一年级 · 立体几何学
会分．（填序号）（8 分）

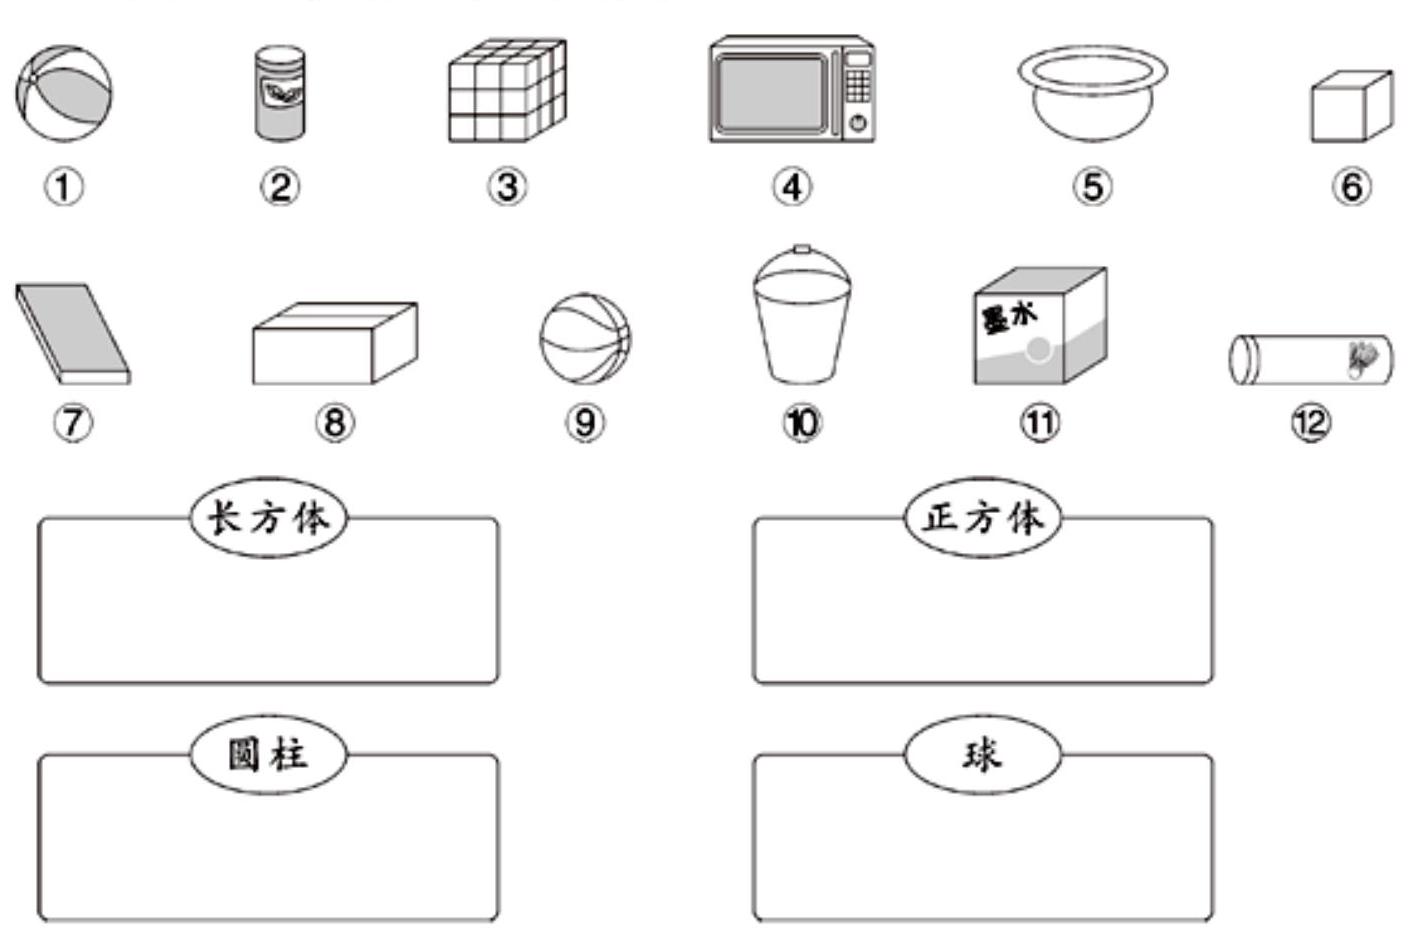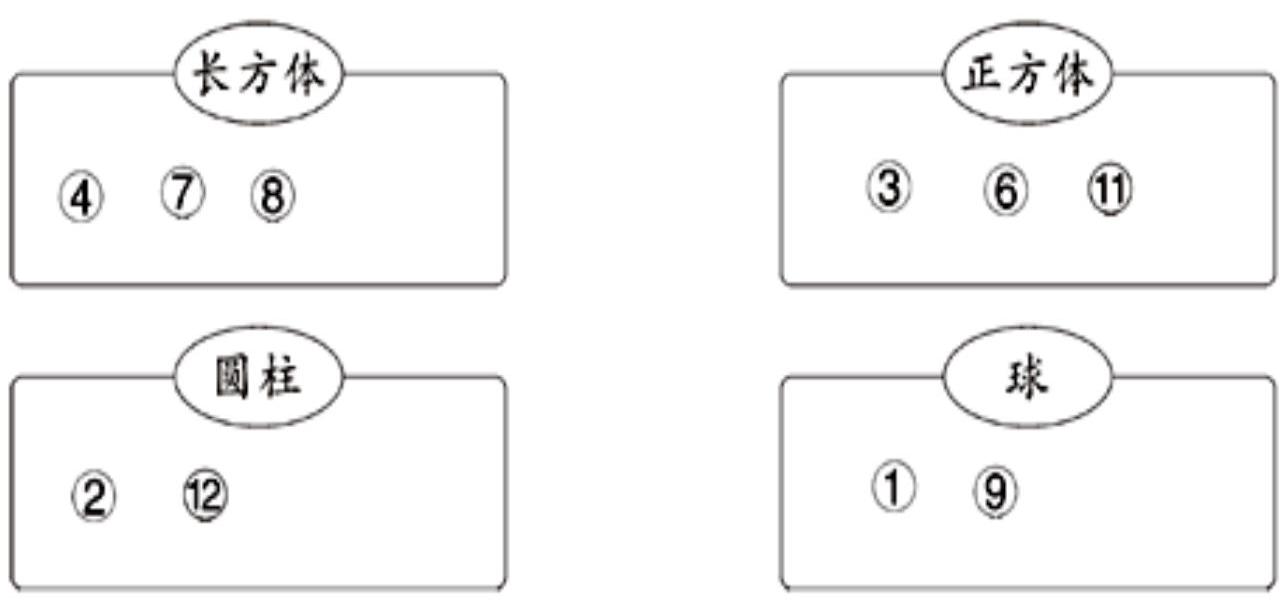
答案: 解